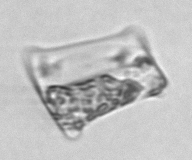
Label: Eucampia